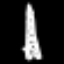
Label: The Eiffel Tower